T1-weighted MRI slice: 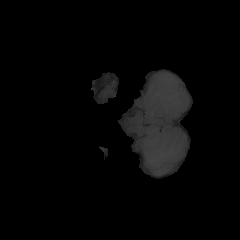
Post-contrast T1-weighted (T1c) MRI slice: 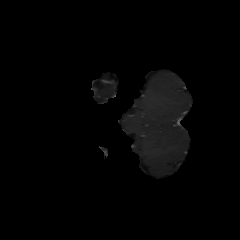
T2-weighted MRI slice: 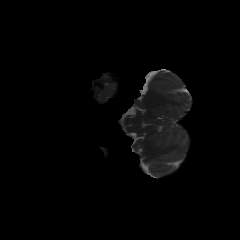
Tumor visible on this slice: no